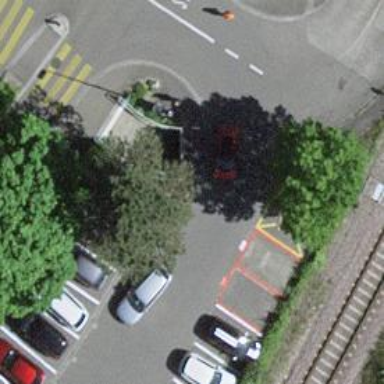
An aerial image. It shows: Road with steps.